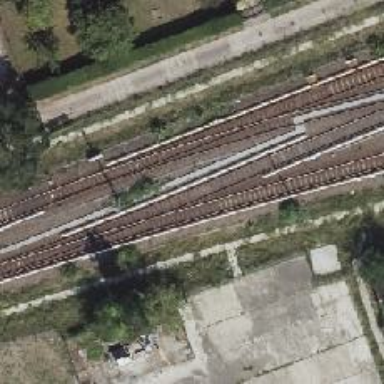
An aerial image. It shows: Rail line with bottom electrification.